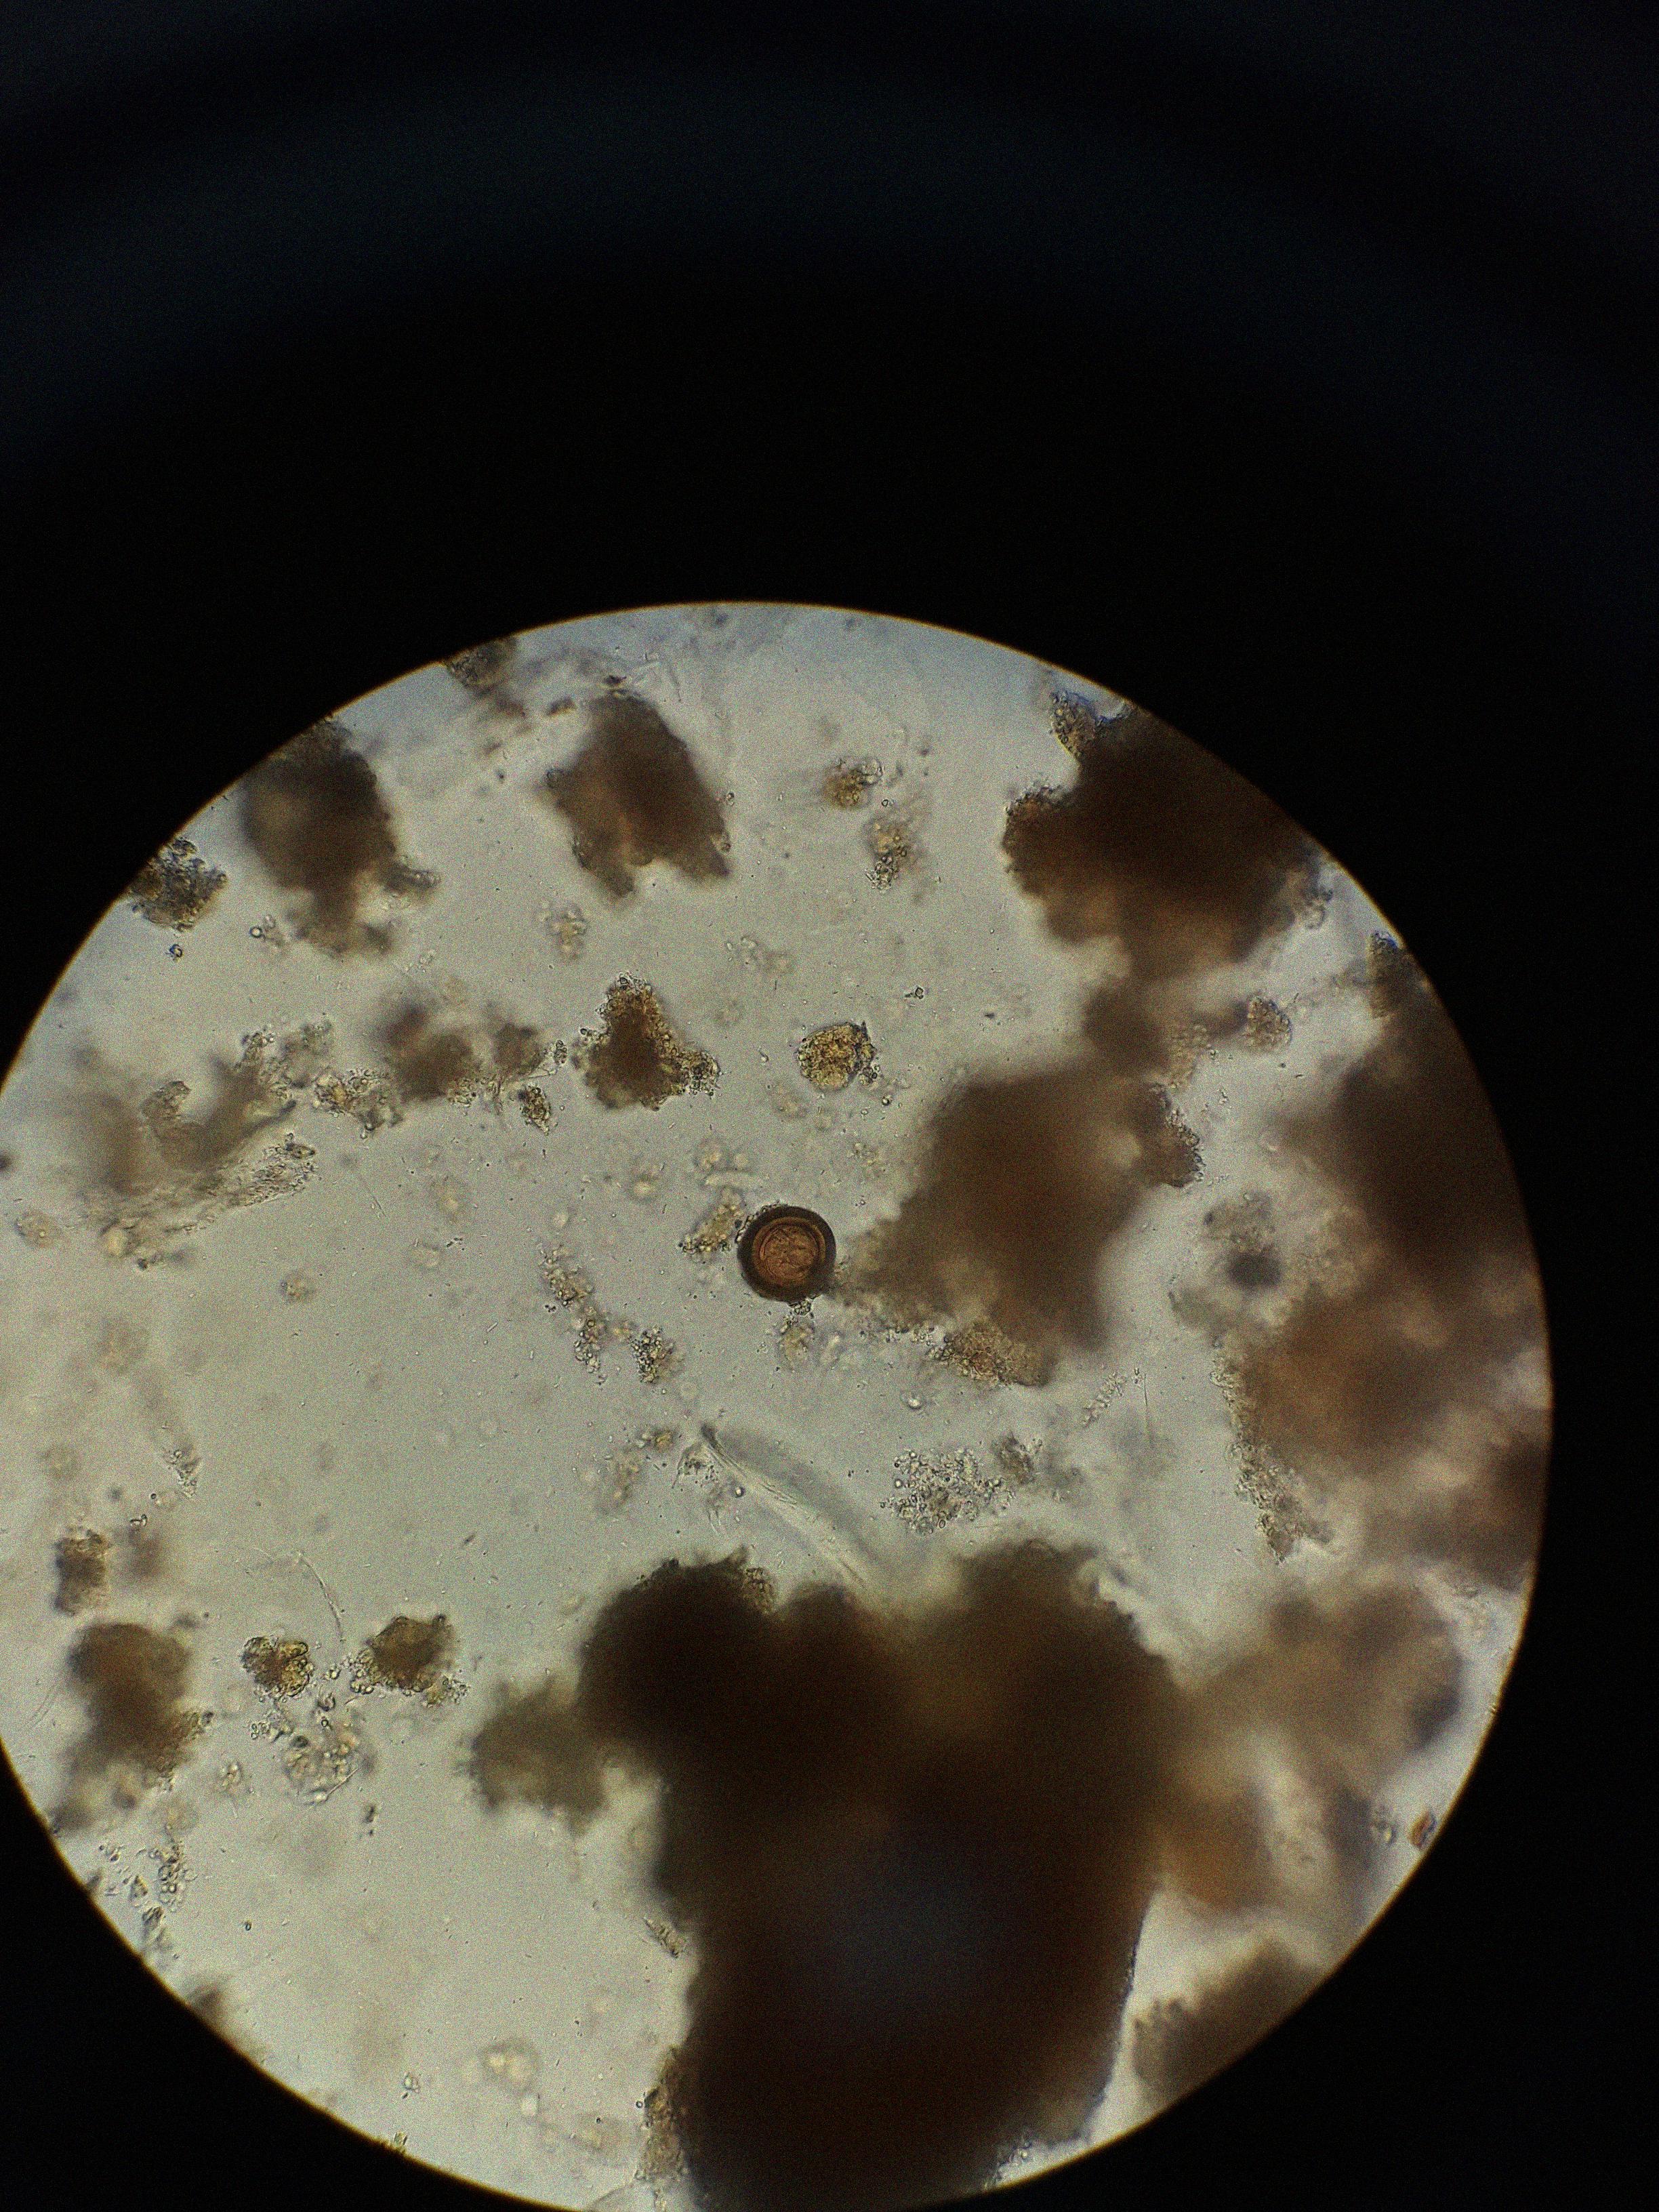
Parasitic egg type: Taenia spp. egg